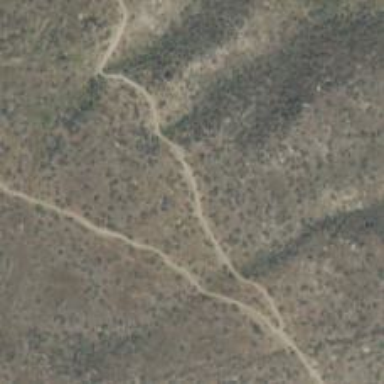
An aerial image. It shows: Path.